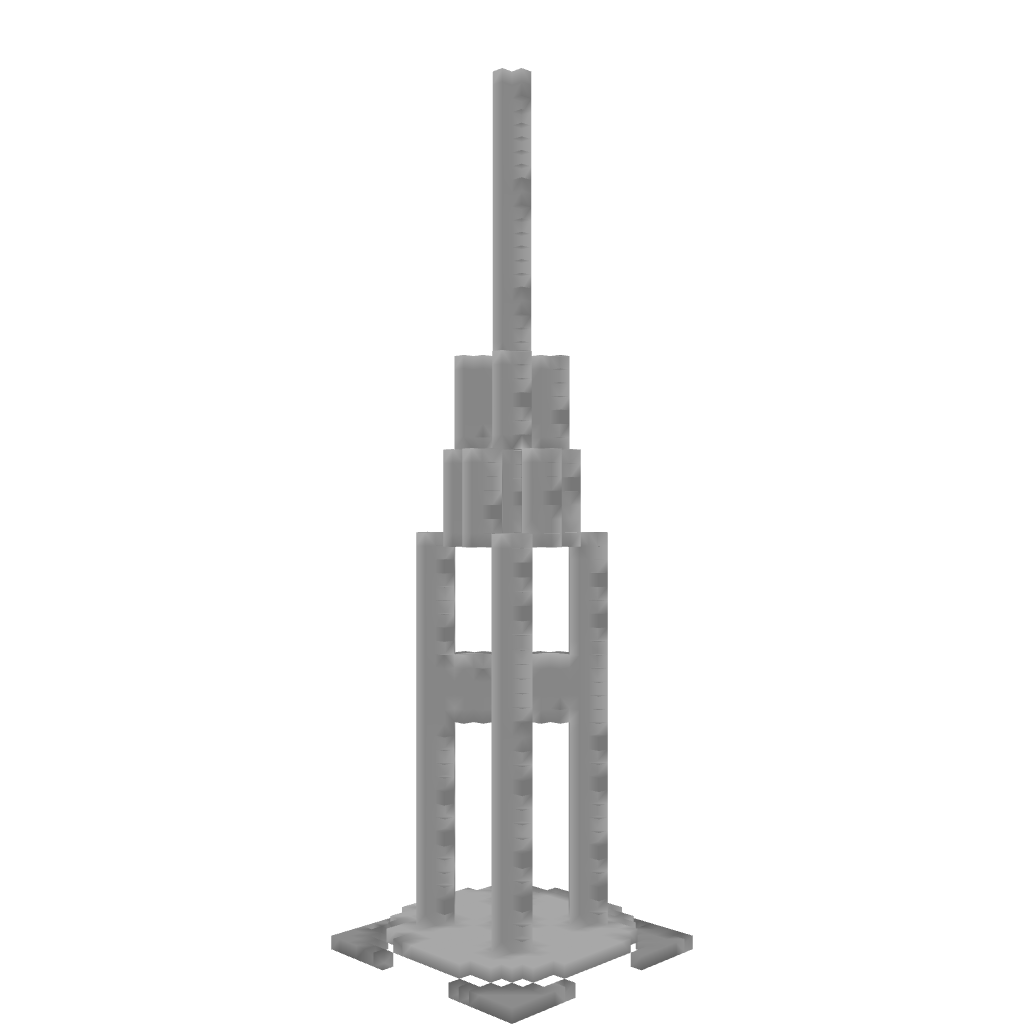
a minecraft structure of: Impossible Fountain